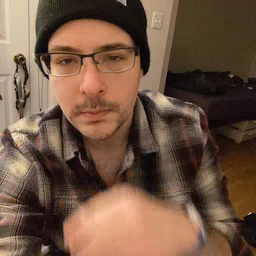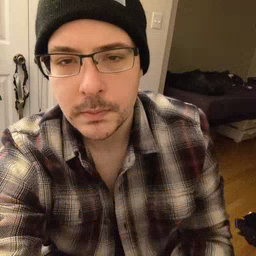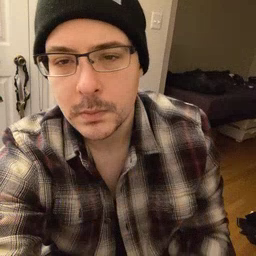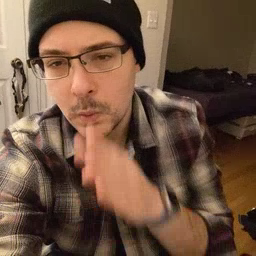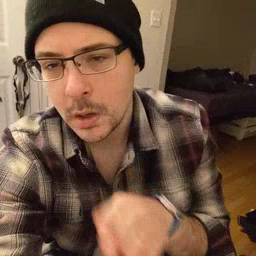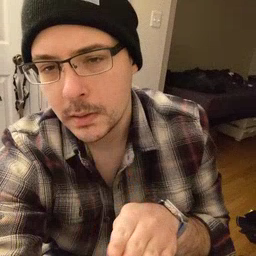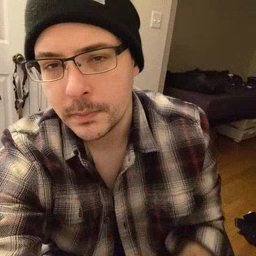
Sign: quiet